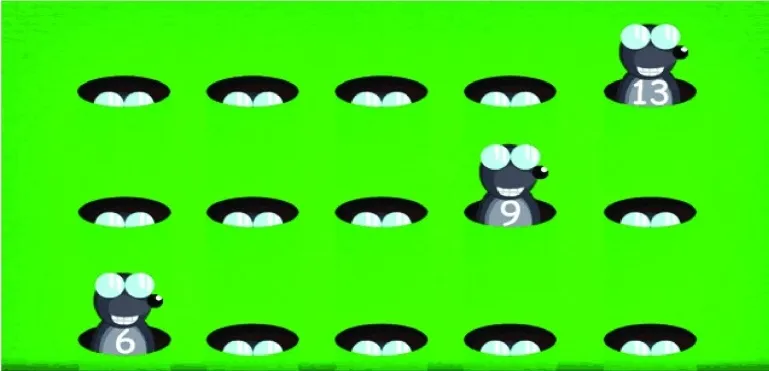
Capture of one of the games based in Trail Making Test.
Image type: pathology (h&e)